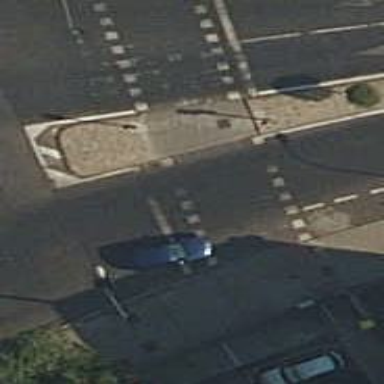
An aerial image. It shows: Sidewalk along the footway.